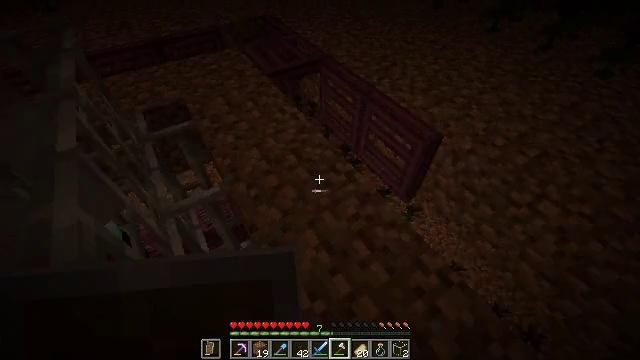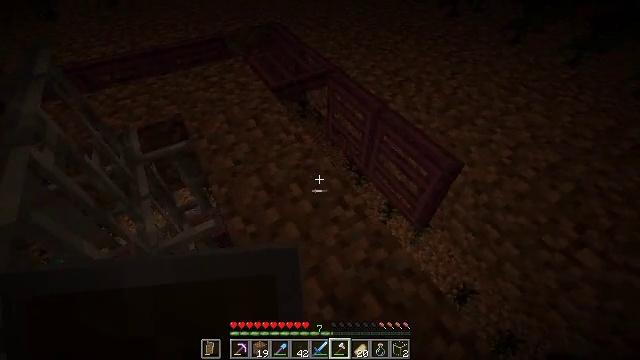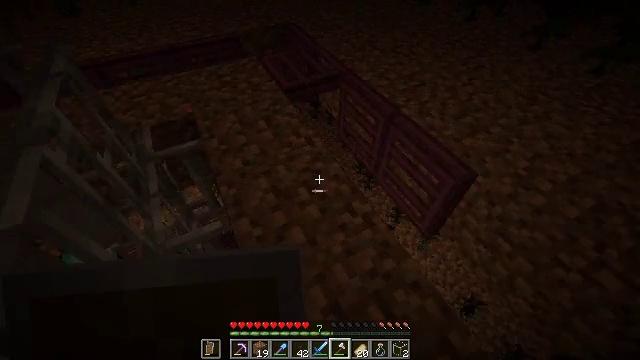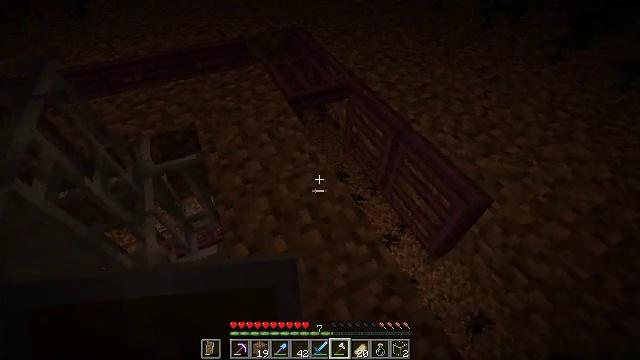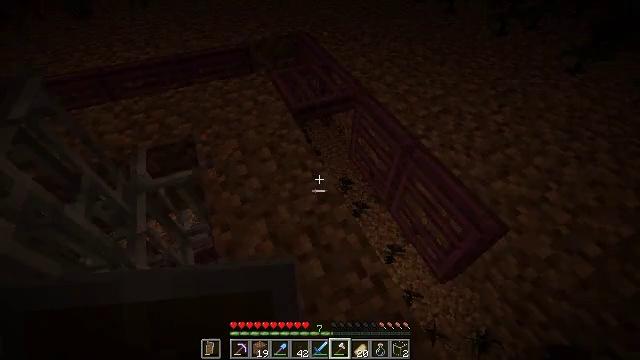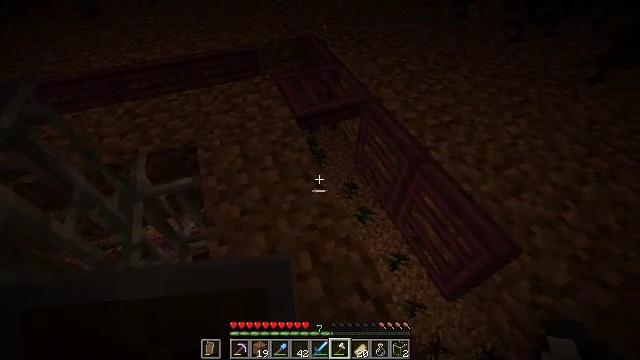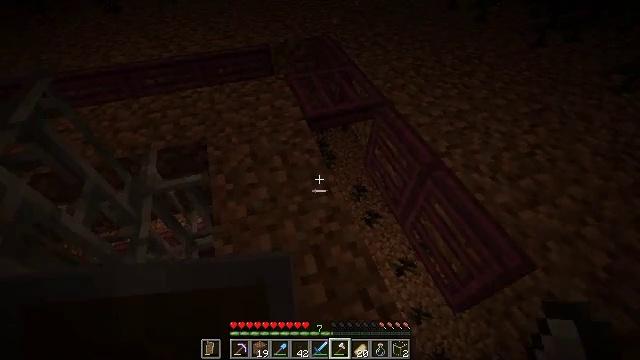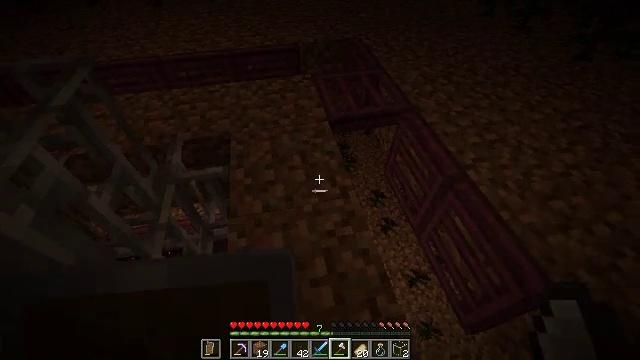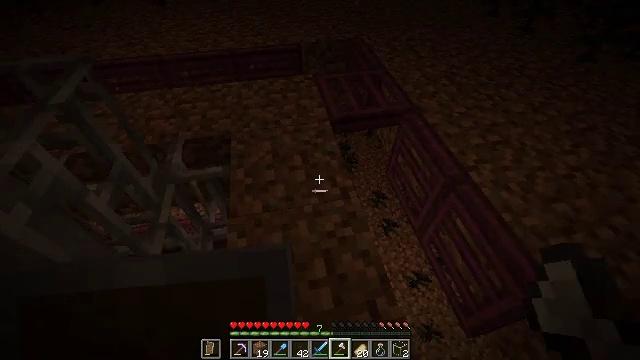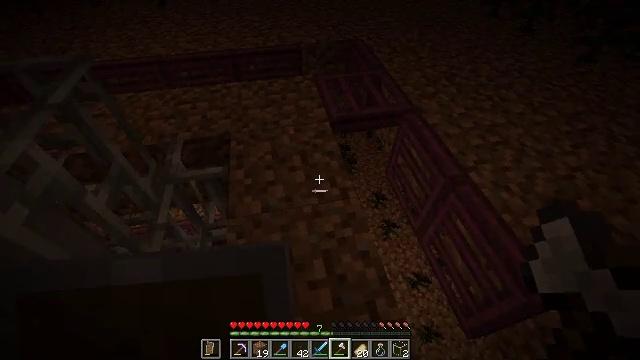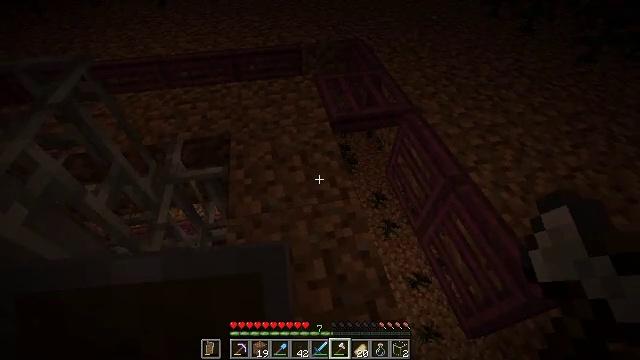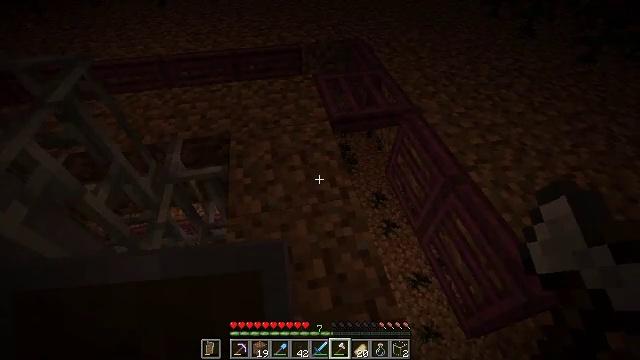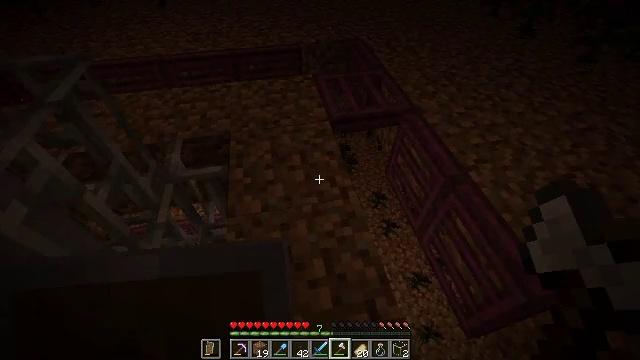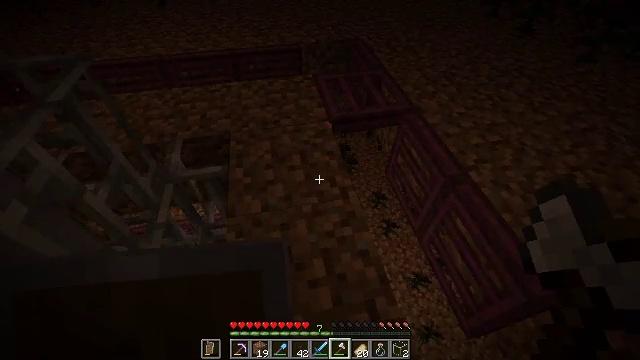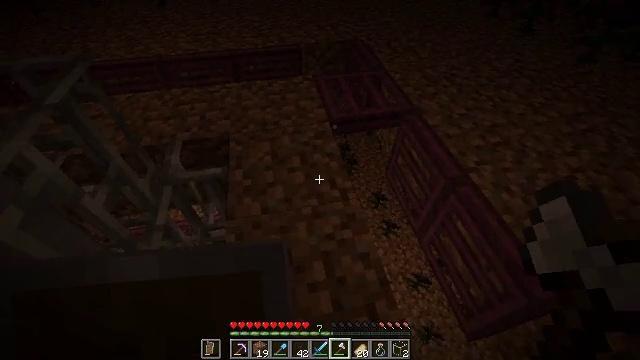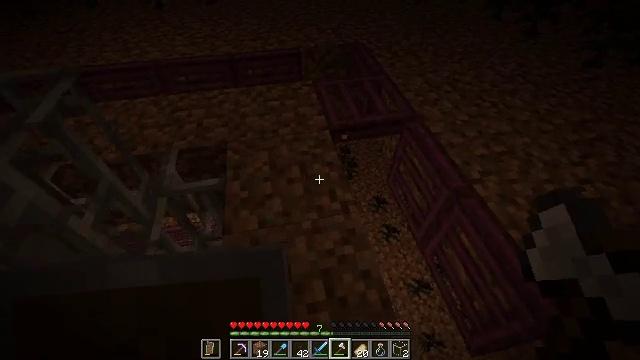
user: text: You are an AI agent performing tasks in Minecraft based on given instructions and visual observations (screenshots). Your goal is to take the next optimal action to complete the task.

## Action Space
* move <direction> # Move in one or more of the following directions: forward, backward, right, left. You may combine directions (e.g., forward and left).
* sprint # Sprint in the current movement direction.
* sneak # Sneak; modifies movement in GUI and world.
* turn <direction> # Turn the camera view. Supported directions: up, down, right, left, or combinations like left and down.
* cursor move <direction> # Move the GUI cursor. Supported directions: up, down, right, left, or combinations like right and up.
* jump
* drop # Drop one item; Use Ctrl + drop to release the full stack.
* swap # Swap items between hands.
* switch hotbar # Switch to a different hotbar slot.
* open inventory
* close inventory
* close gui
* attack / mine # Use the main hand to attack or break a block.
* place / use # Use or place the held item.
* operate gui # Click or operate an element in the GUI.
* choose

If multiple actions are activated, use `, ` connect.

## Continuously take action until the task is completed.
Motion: motion action
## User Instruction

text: Mine the crimson trapdoor.
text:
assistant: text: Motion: move forward, turn left
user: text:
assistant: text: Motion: move forward, turn left
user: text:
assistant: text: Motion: move forward, turn left
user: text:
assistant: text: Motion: turn left
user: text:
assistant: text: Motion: turn left
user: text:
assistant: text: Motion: turn left
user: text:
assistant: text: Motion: turn left
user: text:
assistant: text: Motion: no_op
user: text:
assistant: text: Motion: no_op
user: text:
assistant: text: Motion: no_op
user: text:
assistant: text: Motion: no_op
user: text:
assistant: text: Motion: no_op
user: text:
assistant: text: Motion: no_op
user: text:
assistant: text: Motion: move forward
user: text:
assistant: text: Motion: move forward
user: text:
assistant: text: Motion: move forward
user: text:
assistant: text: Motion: move forward
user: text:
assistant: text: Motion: no_op
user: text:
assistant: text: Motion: no_op
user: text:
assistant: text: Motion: turn right
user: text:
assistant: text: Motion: turn right
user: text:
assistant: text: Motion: turn right
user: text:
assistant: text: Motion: turn right and down
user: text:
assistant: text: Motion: turn right and down
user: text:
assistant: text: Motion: turn right
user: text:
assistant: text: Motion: turn right
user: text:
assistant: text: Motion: no_op
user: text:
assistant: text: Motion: turn right
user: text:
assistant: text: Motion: turn right
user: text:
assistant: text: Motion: turn right